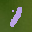
Label: 1